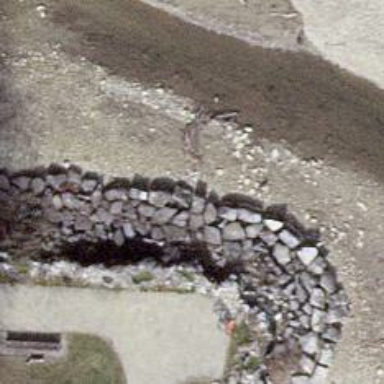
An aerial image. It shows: Breakwater structure.